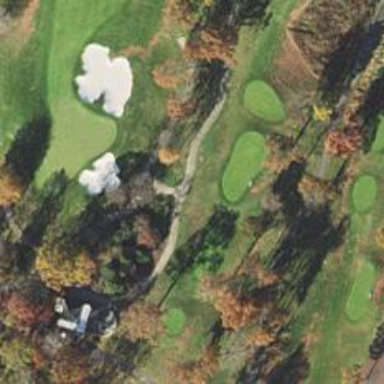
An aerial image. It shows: Path used for both walking and golf.